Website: bh-photo
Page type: payment
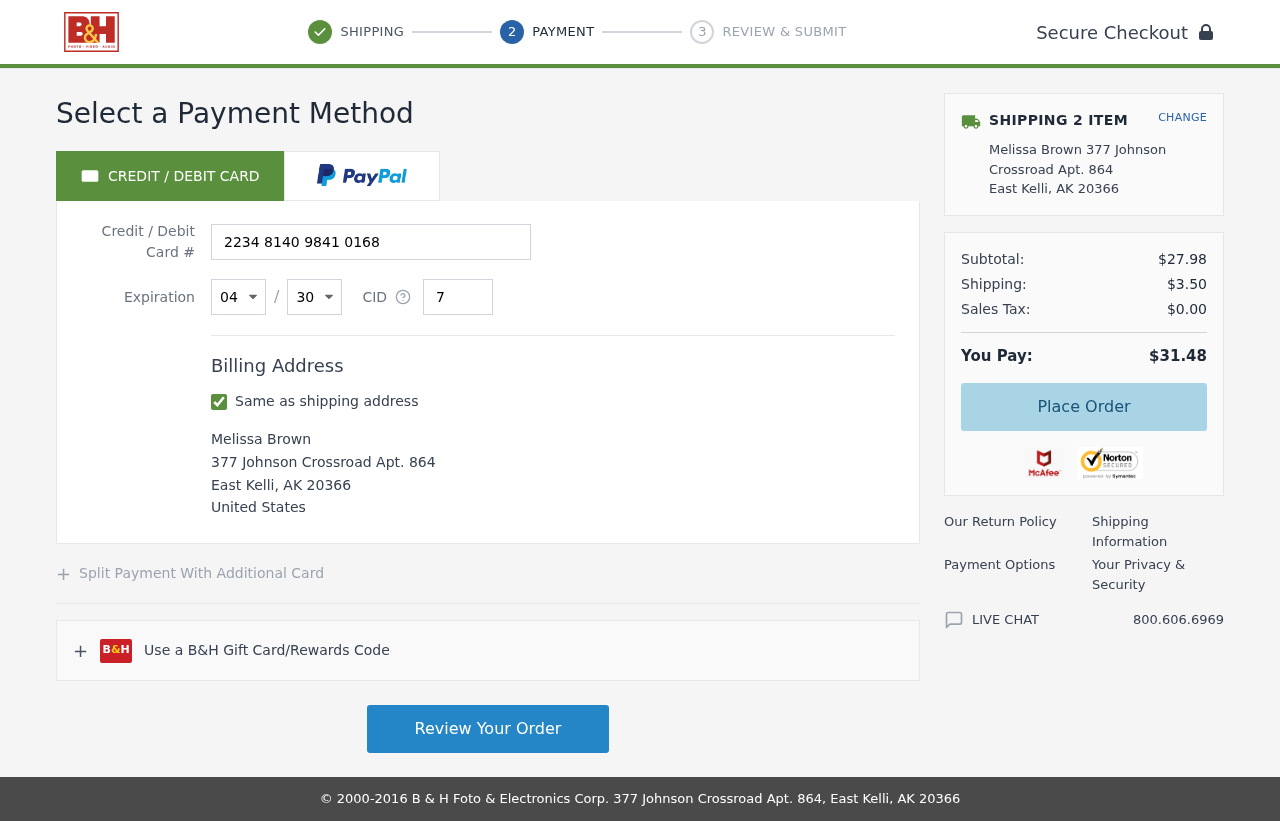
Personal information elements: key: PII_CARD_CVV
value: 793
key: PII_CARD_EXPIRY_MONTH
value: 04
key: PII_CARD_EXPIRY_YEAR
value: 30
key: PII_CARD_NUMBER
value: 2234 8140 9841 0168
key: PII_CITY
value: East Kelli
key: PII_COUNTRY
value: United States
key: PII_FULLNAME
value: Melissa Brown
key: PII_POSTCODE
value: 20366
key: PII_STATE_ABBR
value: AK
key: PII_STREET
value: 377 Johnson Crossroad Apt. 864
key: PII_FULLNAME2
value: Melissa Brown
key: PII_STREET2
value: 377 Johnson Crossroad Apt. 864
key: PII_CITY2
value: East Kelli
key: PII_STATE_ABBR2
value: AK
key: PII_POSTCODE2
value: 20366
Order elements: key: ORDER_NUM_ITEMS
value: SHIPPING 2 ITEM
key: ORDER_SUBTOTAL
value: $27.98
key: ORDER_SHIPPING_COST
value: $3.50
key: ORDER_TAX
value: $0.00
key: ORDER_TOTAL
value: $31.48